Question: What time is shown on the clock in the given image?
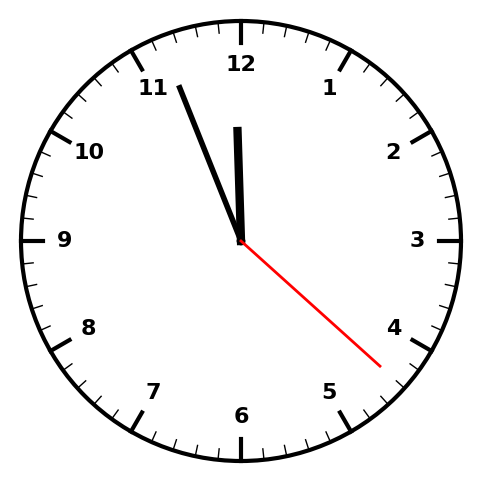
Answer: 11:56:22